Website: home-depot
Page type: store-pickup
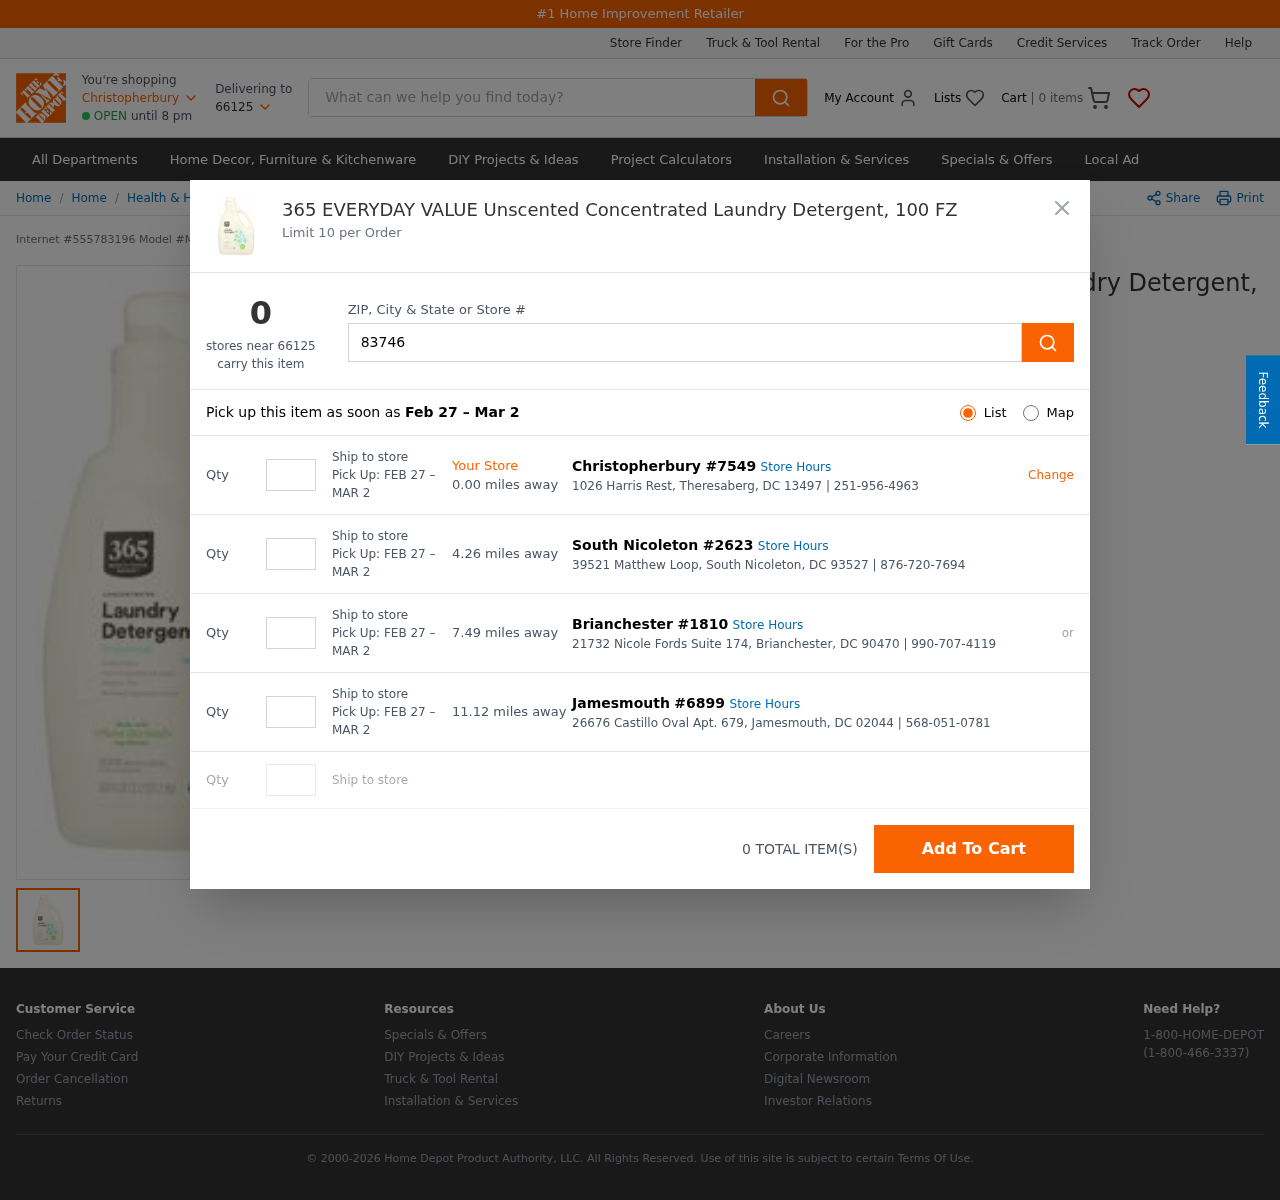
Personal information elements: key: PII_CITY
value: Christopherbury
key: PII_LOCATION1_CITY_STATE_ZIP
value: Theresaberg, DC 13497
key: PII_LOCATION1_STREET
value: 1026 Harris Rest
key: PII_LOCATION2_CITY
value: South Nicoleton
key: PII_LOCATION2_CITY_STATE_ZIP
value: South Nicoleton, DC 93527
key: PII_LOCATION2_STREET
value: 39521 Matthew Loop
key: PII_LOCATION3_CITY
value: Brianchester
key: PII_LOCATION3_CITY_STATE_ZIP
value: Brianchester, DC 90470
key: PII_LOCATION3_STREET
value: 21732 Nicole Fords Suite 174
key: PII_LOCATION4_CITY
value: Jamesmouth
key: PII_LOCATION4_CITY_STATE_ZIP
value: Jamesmouth, DC 02044
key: PII_LOCATION4_STREET
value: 26676 Castillo Oval Apt. 679
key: PII_POSTCODE
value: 66125
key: PII_POSTCODE2
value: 83746
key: PII_LOCATION1_PHONE
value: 251-956-4963
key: PII_LOCATION2_PHONE
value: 876-720-7694
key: PII_LOCATION3_PHONE
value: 990-707-4119
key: PII_LOCATION4_PHONE
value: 568-051-0781
Product elements: key: PRODUCT1_BREADCRUMB
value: Home
Health & Household
Household Supplies
Laundry Room
Laundry Detergent
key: PRODUCT1_NAME
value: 365 EVERYDAY VALUE Unscented Concentrated Laundry Detergent, 100 FZ
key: PRODUCT_INTERNET_NUMBER
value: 555783196
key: PRODUCT_MODEL_NUMBER
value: MW_OHW728321
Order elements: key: ORDER_NUM_ITEMS
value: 0
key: ORDER_PICKUP_DATE_RANGE
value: FEB 27 – MAR 2
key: ORDER_PICKUP_DATE_RANGE
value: Feb 27 – Mar 2
Search elements: key: HEADER_SEARCH
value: What can we help you find today?
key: SEARCH_STORE_LOCATION
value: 83746
Other elements: key: STORE1_DISTANCE
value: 0.00
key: STORE1_NUMBER
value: #7549
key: STORE2_DISTANCE
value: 4.26
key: STORE2_NUMBER
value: #2623
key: STORE3_DISTANCE
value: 7.49
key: STORE3_NUMBER
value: #1810
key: STORE4_DISTANCE
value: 11.12
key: STORE4_NUMBER
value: #6899